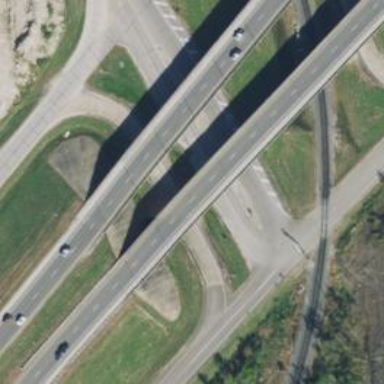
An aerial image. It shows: Secondary link road.